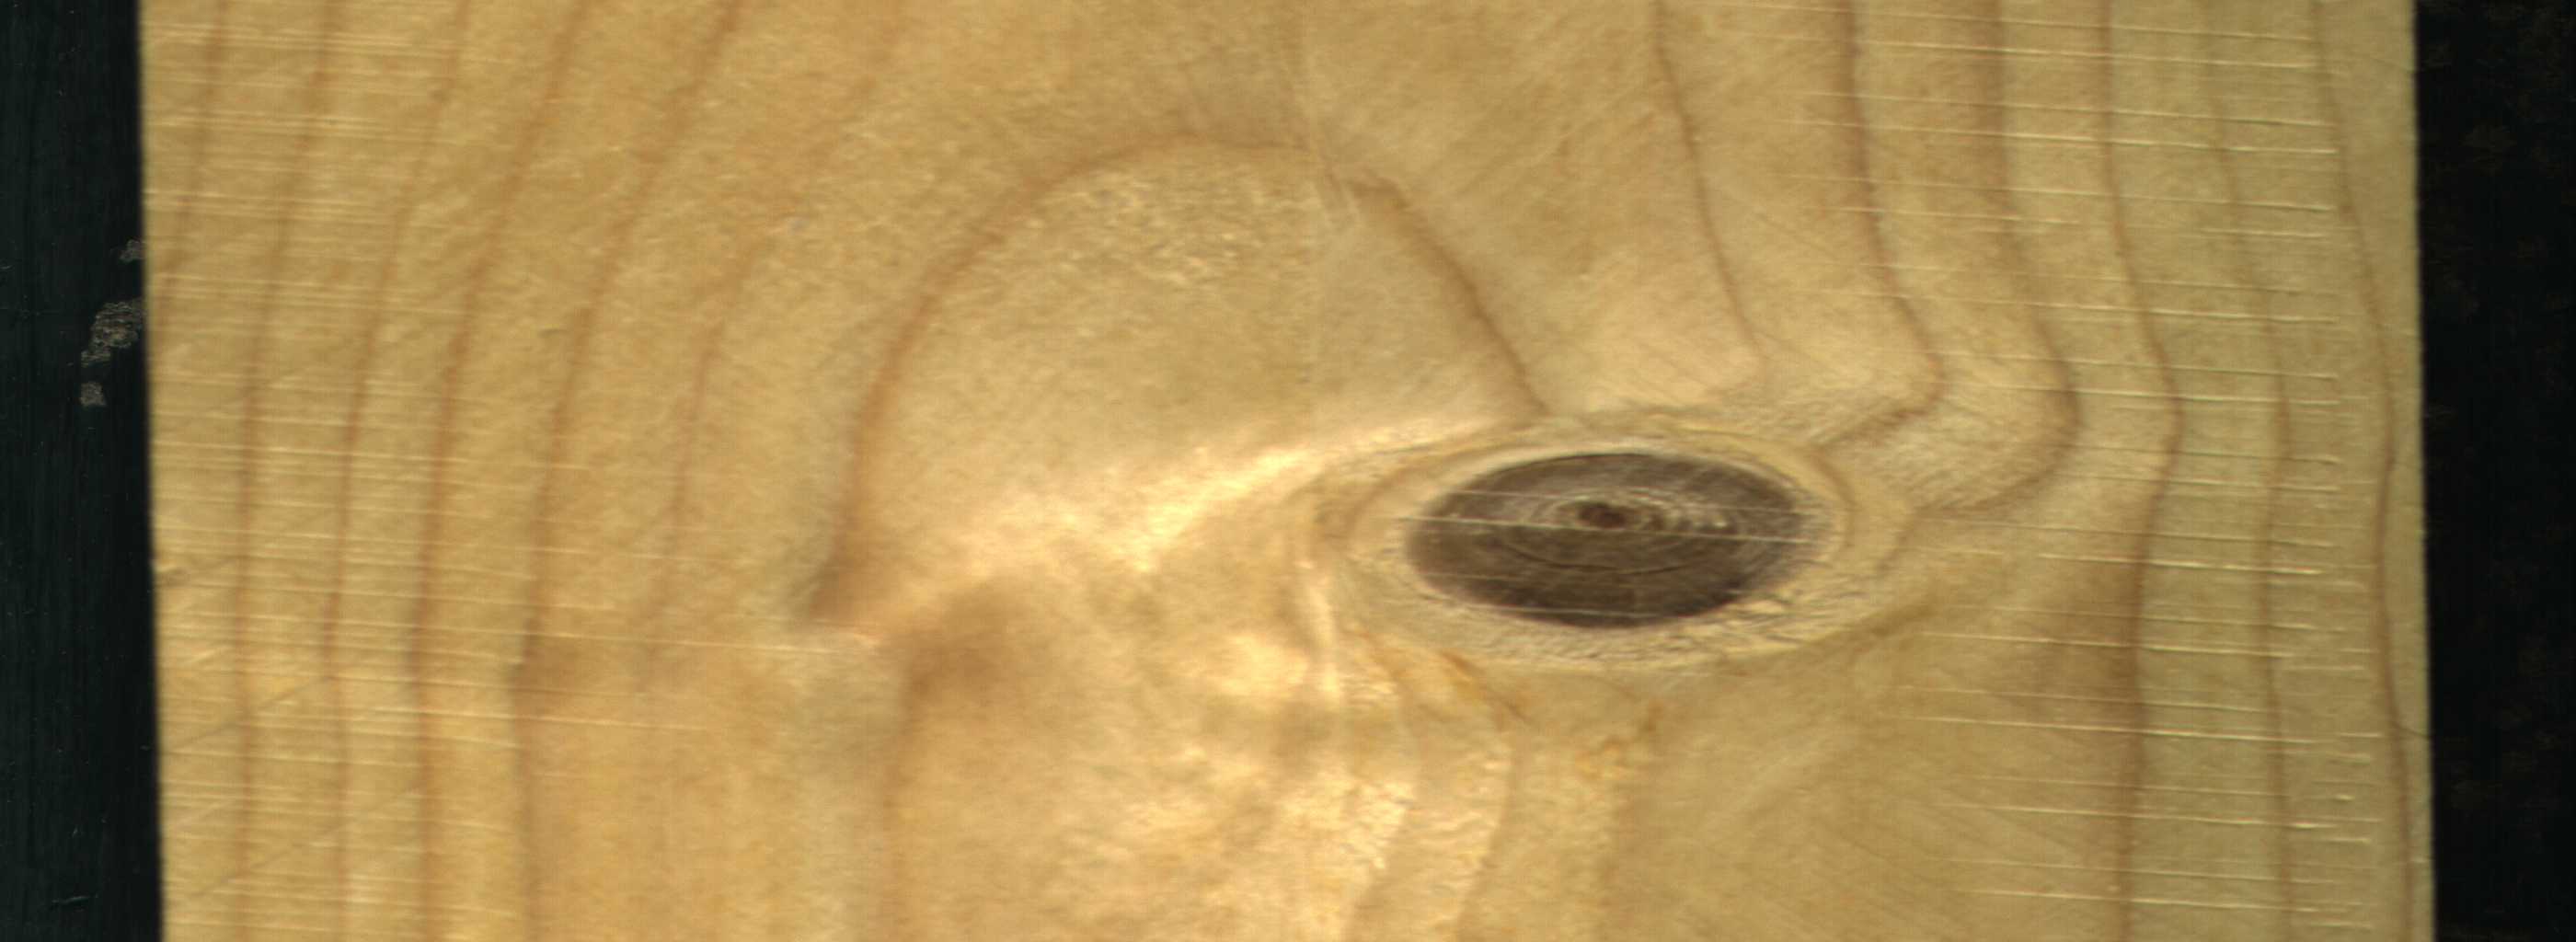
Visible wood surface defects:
Dead_Knot